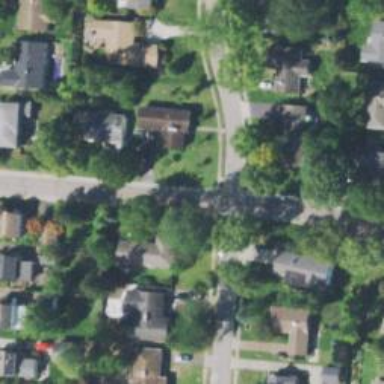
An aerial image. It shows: Residential driveway designated as service road.